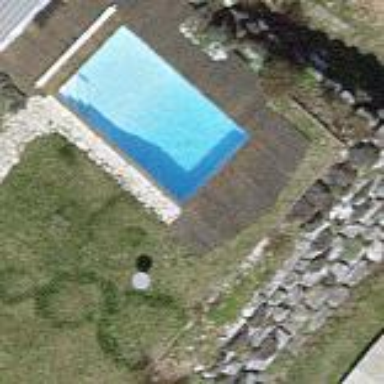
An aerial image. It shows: Swimming pool located in leisure land.